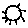
Label: sun